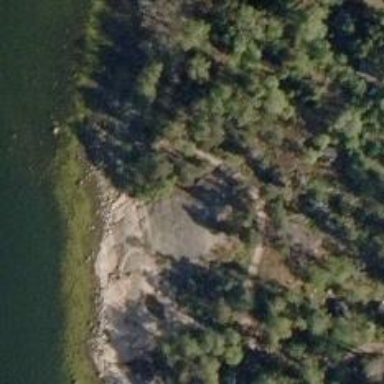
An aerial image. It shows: Cliff in nature.